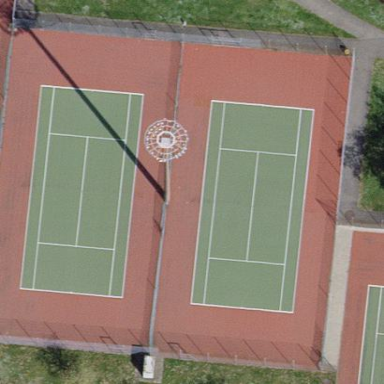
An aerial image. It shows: Pitch for leisure activities.